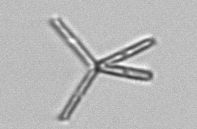
Label: Thalassionema